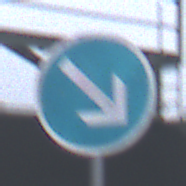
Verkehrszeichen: VorgeschriebeneVorbeifahrtRechts
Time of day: MorningAfternoon
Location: Outdoor (Suburban)
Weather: Overcast
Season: NotSpecified
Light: Natural